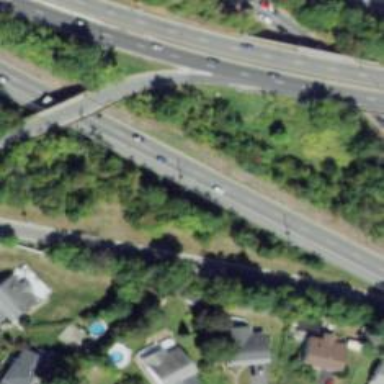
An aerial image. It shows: Trunk link highway.